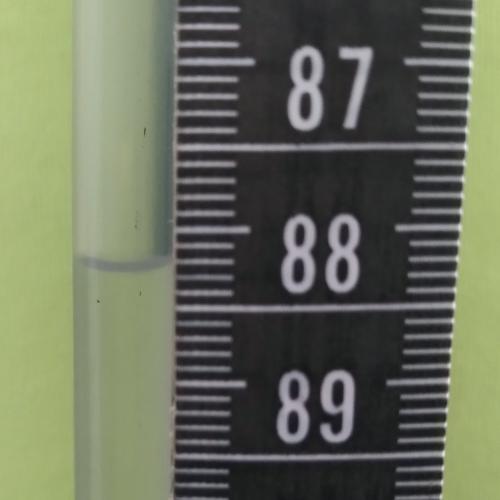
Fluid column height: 88.2 cm